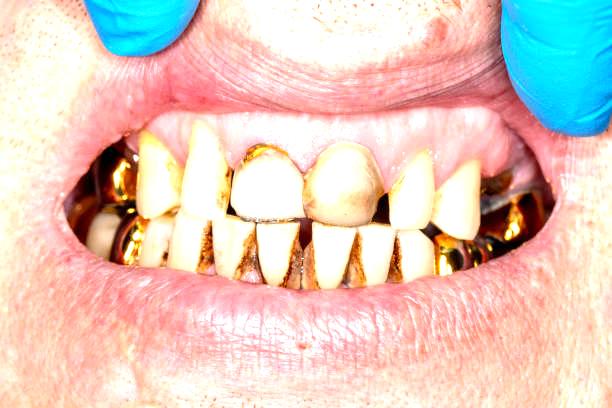
Condition: Calculus